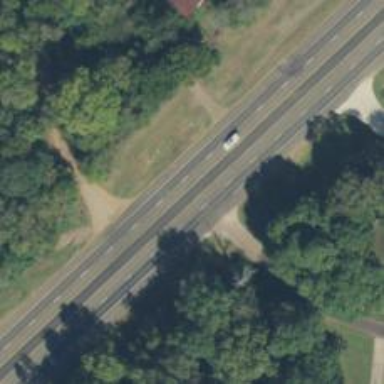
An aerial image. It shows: Asphalt trunk highway.